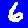
Digit: 6